The image is an STFT spectrogram (time versus frequency) of a rolling-element bearing's vibration signal. Based on the visible evidence, which condition applies: normal, inner_race, outer_race, ball?
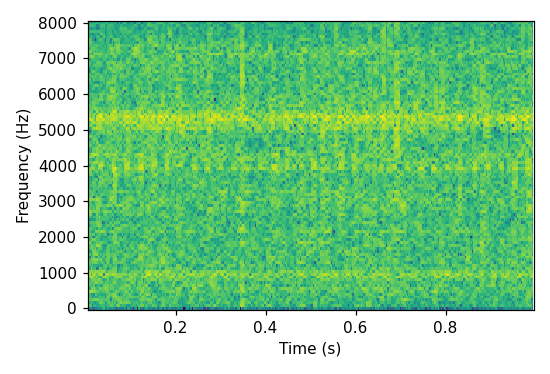
Answer: inner_race